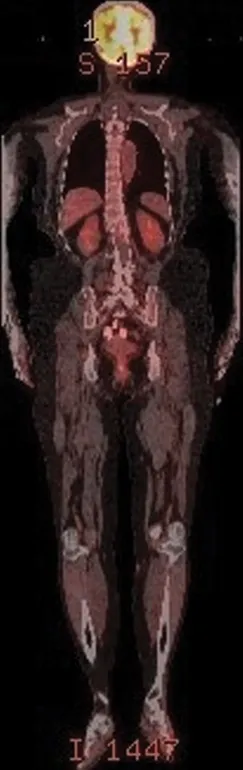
Complete remission after immunochemotherapy was showed on uterine and crural region on FDG-PET/CT (SUV: 2). CT, computed tomography; FDG, fluorodeoxyglucose; PET, positron emission tomography.
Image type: radiology (pet)